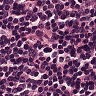
Metastatic tissue present: no